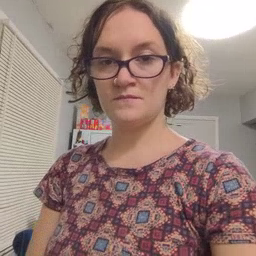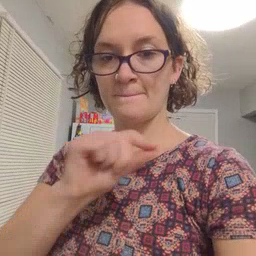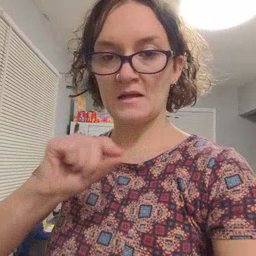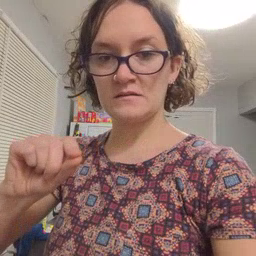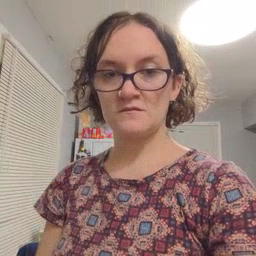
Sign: pen